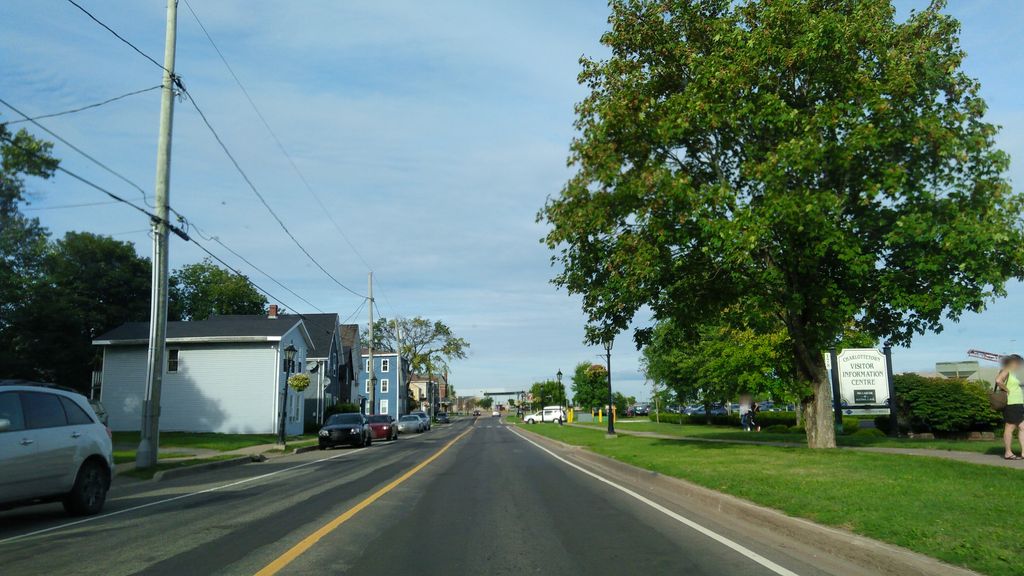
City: charlottetown